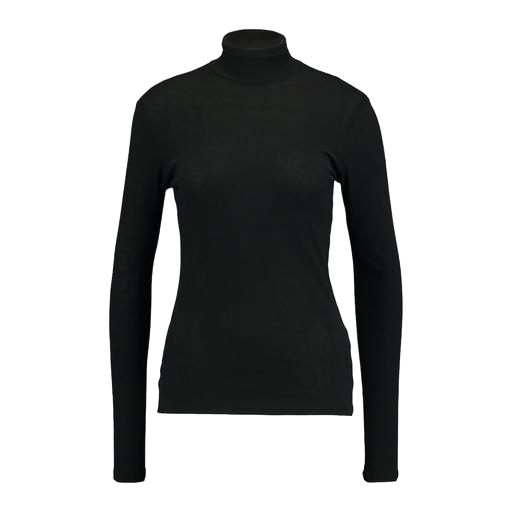
black polo-neck top, vero moda black high neck blouse, black long-sleeved jersey top, white background